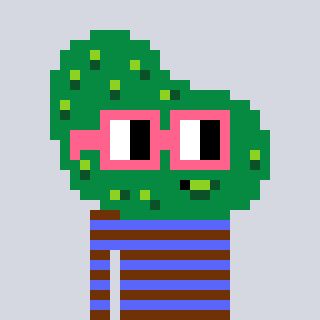
a pixel art character with square pink glasses, a pickle-shaped head and a purple-colored body on a cool background